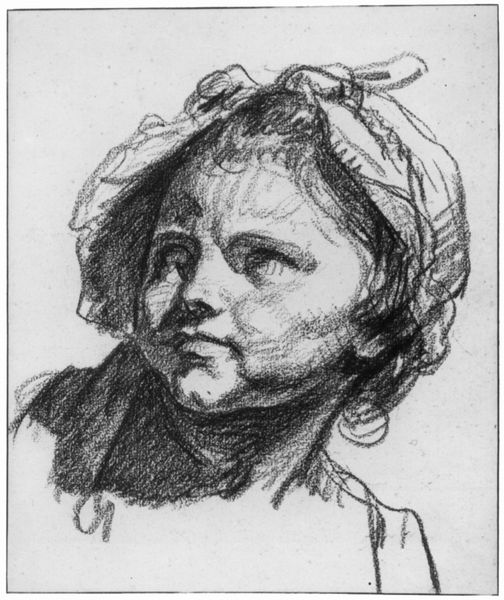
Titel: Kopf eines Mädchens mit Haube
Künstler: Jean Baptiste Greuze
Standort: Frankfurt (am Main)
Institution: Das Städel, Städelsches Kunstinstitut und Städtische Galerie
Schlagwörter: dunkel, kopf, schatten, weiß, mädchen, frau, grau, haar, hell, hut, jahrhundertwende, kleid, kreide, licht, mund, nase, ohr, pastell, schwarz, skizze, stirn, zeichnung, blick, tuch, haube, schleife, jung, mütze, augen, gesicht, knoten, rahmen, bildnis, hals, portrait, porträt, sonne, haare, kind, klassizismus, blatt, brustbild, kinn, lippe, lippen, locke, locken, schulter, schultern, rund, schnell, lächeln, wangen, papier, studie, backen, grafik, graphik, schattierung, klein, kopftuch, brauen, wange, ring, striche, linie, kohle, hall, schlicht, schwarzweiss, schraffur, strich, hell-dunkel, bleistift, entwurf, kohlezeichnung, nasenloch, stift, nasenlöcher, körperschatten, halbprofil, halbporträt, lichtquelle, david, pausbacken, tuck, kollwitz, aug, skitzze, schaffur, spontan, augenwinkel, kohlezeichung, augäpfel, bleisitft, bausbacken, käte, nasebflügel, schulern, da vinchi